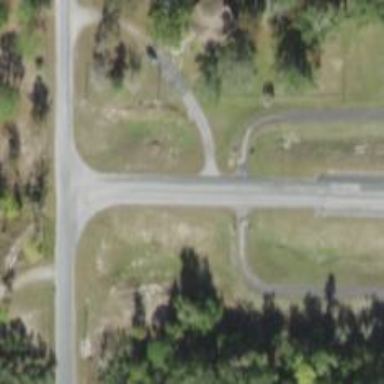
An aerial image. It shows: Unmarked asphalt crossing on cycleway road.